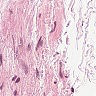
Metastatic tissue present: no